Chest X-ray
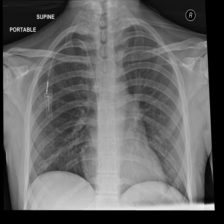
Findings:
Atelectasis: negative
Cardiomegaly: negative
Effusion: negative
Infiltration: negative
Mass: negative
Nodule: negative
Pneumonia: negative
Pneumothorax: negative
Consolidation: negative
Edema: negative
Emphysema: negative
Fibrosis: negative
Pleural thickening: negative
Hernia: negative